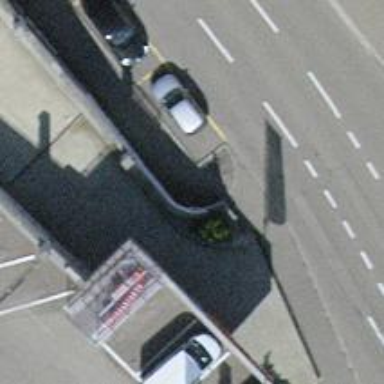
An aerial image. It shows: Sidewalk.